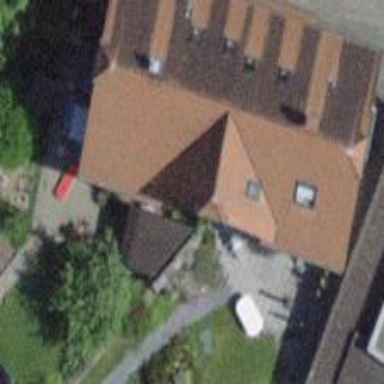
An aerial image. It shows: Semi-detached house.